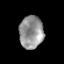
Tissue: prostate
Cell type: T cells
Senescence score: 0.2889
Nuclear area (px): 766
Mean DAPI intensity: 148.514